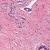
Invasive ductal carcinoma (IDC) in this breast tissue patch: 0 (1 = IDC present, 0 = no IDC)